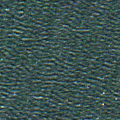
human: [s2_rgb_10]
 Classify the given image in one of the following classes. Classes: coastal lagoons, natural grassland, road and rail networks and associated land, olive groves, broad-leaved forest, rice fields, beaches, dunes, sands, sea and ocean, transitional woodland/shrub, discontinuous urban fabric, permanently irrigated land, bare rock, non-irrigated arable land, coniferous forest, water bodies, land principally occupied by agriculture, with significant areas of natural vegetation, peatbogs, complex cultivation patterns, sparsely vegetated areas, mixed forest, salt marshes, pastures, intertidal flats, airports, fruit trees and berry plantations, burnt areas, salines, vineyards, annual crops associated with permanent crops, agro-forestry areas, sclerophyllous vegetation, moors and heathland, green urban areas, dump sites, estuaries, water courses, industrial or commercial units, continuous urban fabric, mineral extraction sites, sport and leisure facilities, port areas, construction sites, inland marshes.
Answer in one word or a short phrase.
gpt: sea and ocean